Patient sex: M
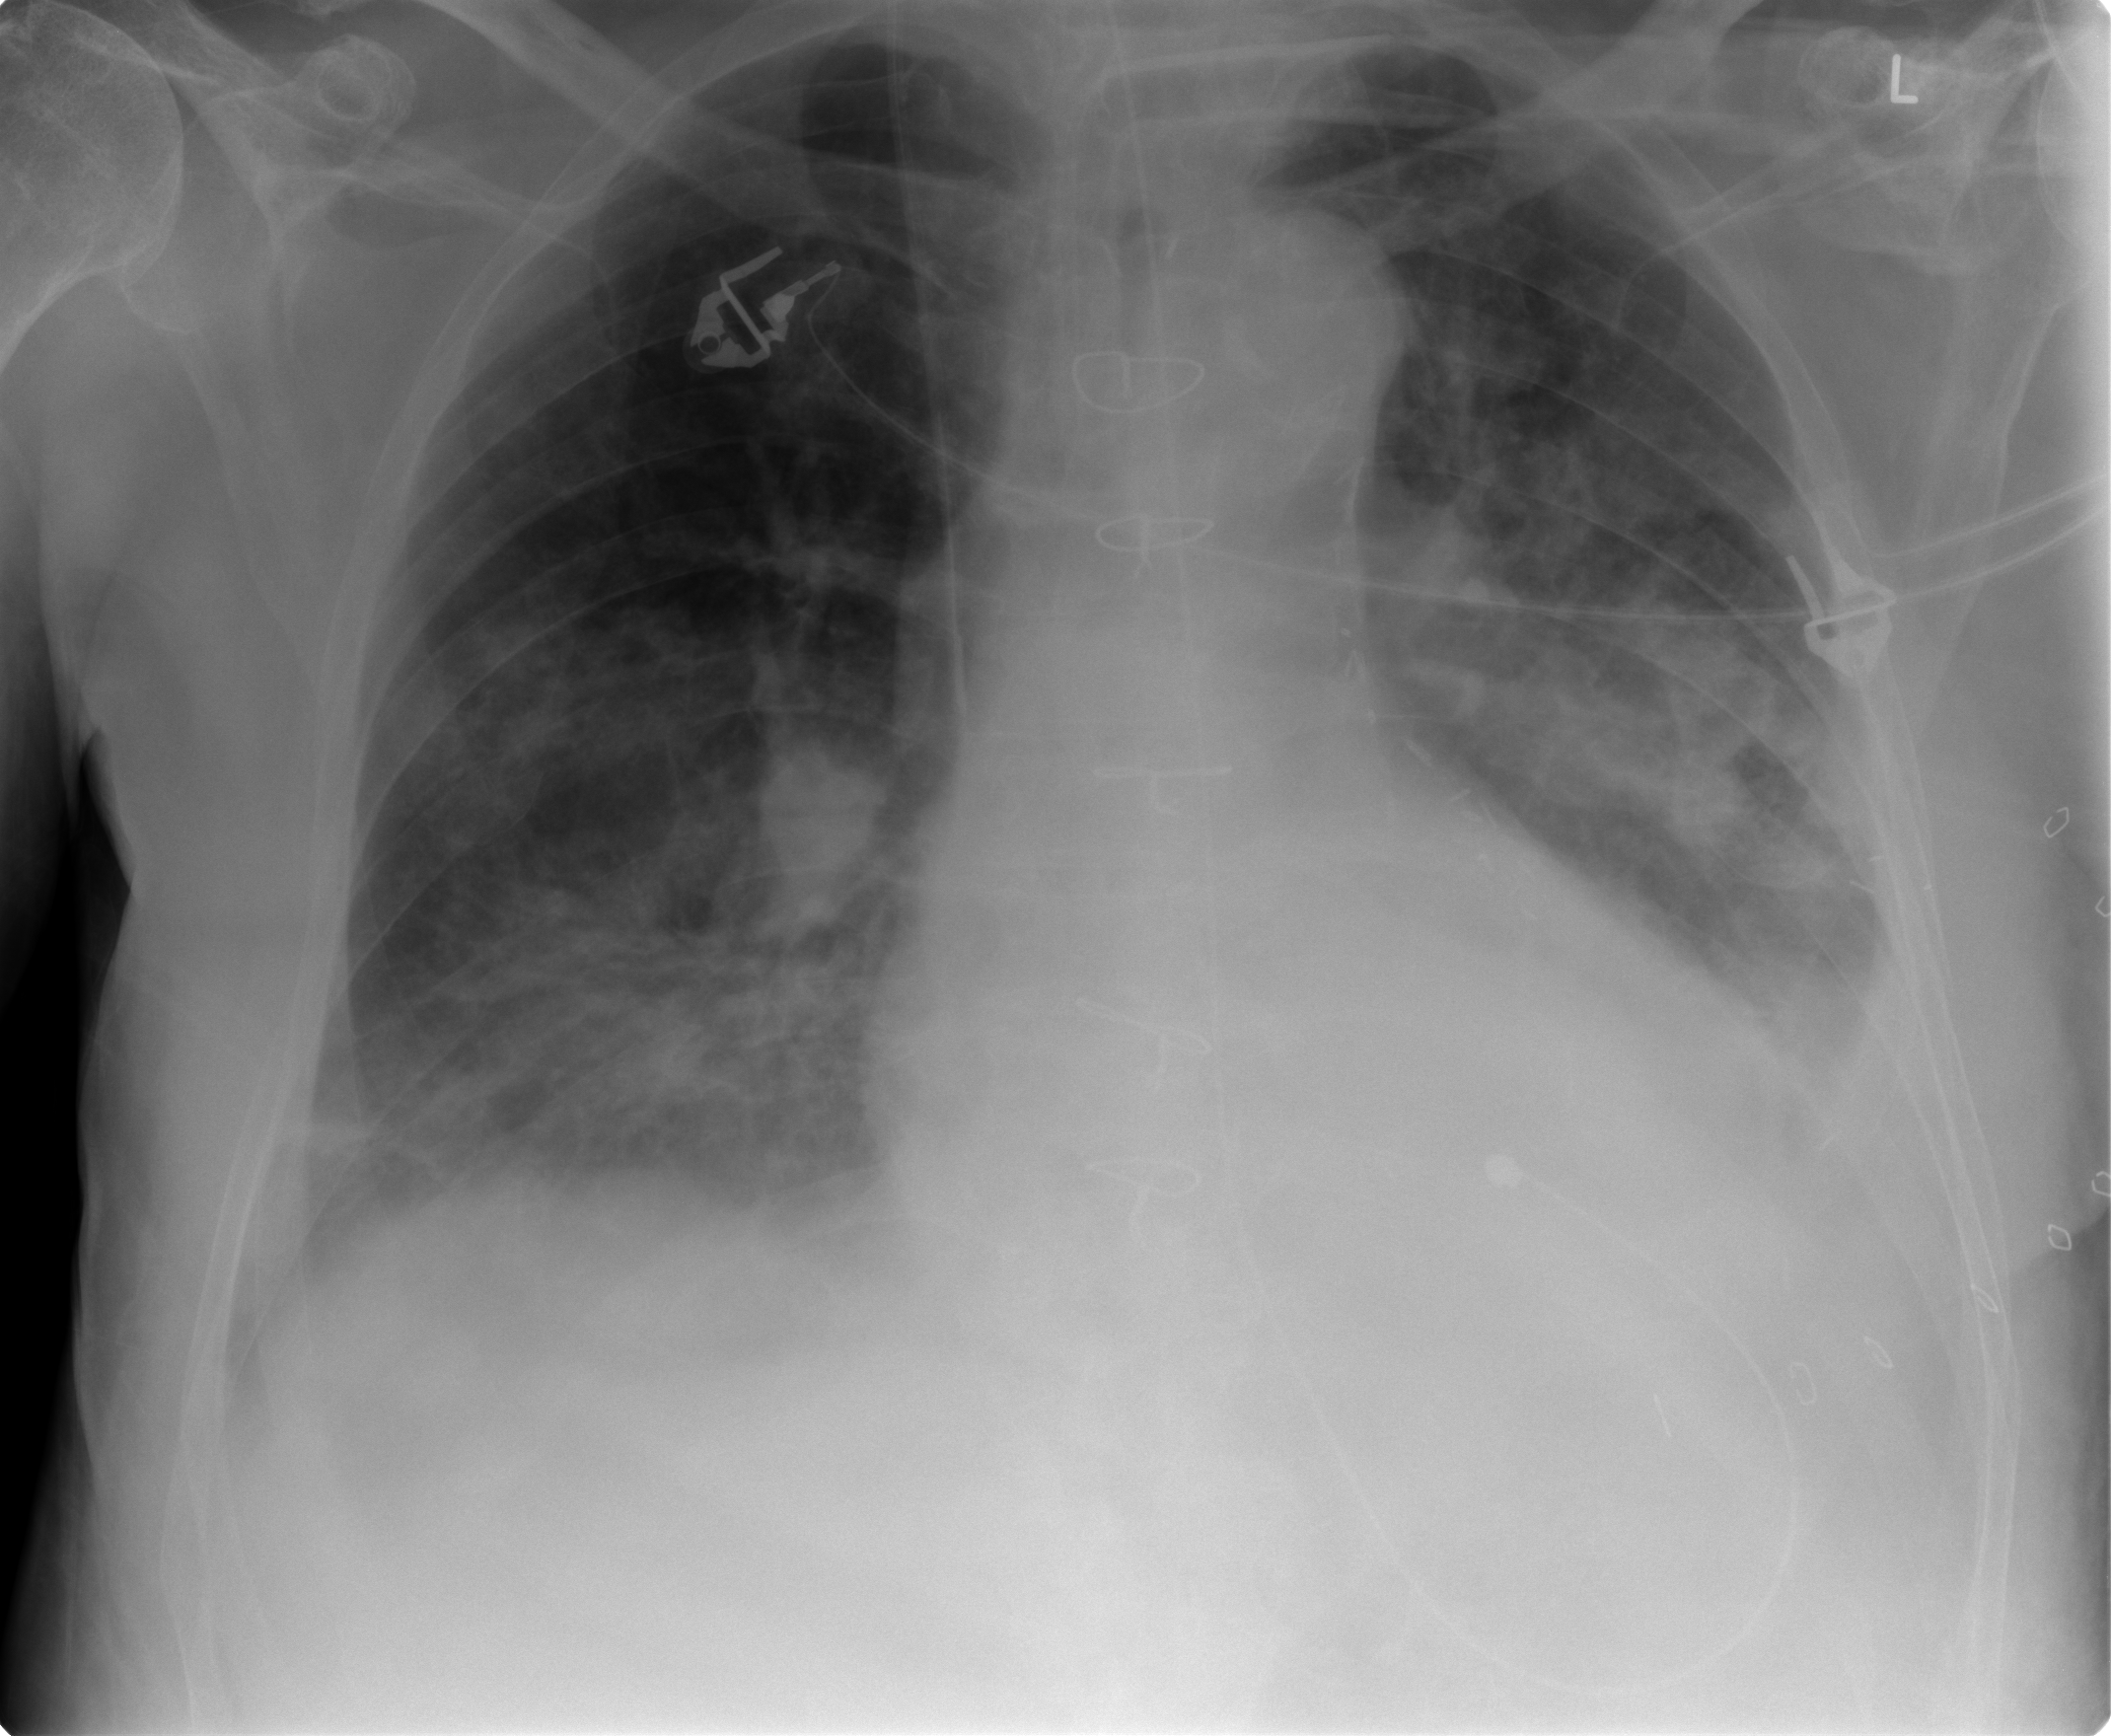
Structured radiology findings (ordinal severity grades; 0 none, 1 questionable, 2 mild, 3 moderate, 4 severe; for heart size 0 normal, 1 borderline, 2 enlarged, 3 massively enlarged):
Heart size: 2
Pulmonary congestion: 1
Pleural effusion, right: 2
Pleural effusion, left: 2
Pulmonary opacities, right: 3
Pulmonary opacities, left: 3
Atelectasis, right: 2
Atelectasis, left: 2